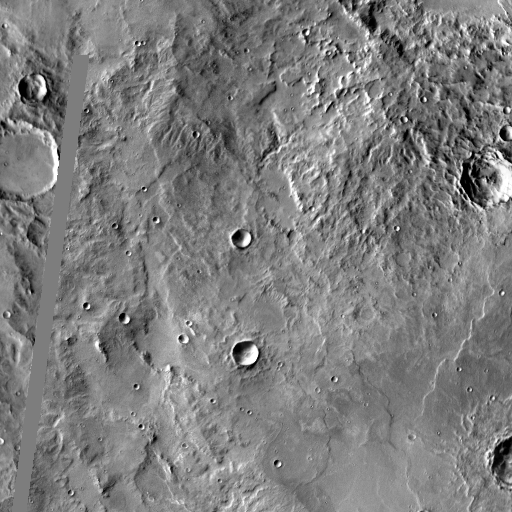
Crater classes present: Background, Other, Layered, Buried, Secondary